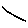
Label: line